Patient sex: F
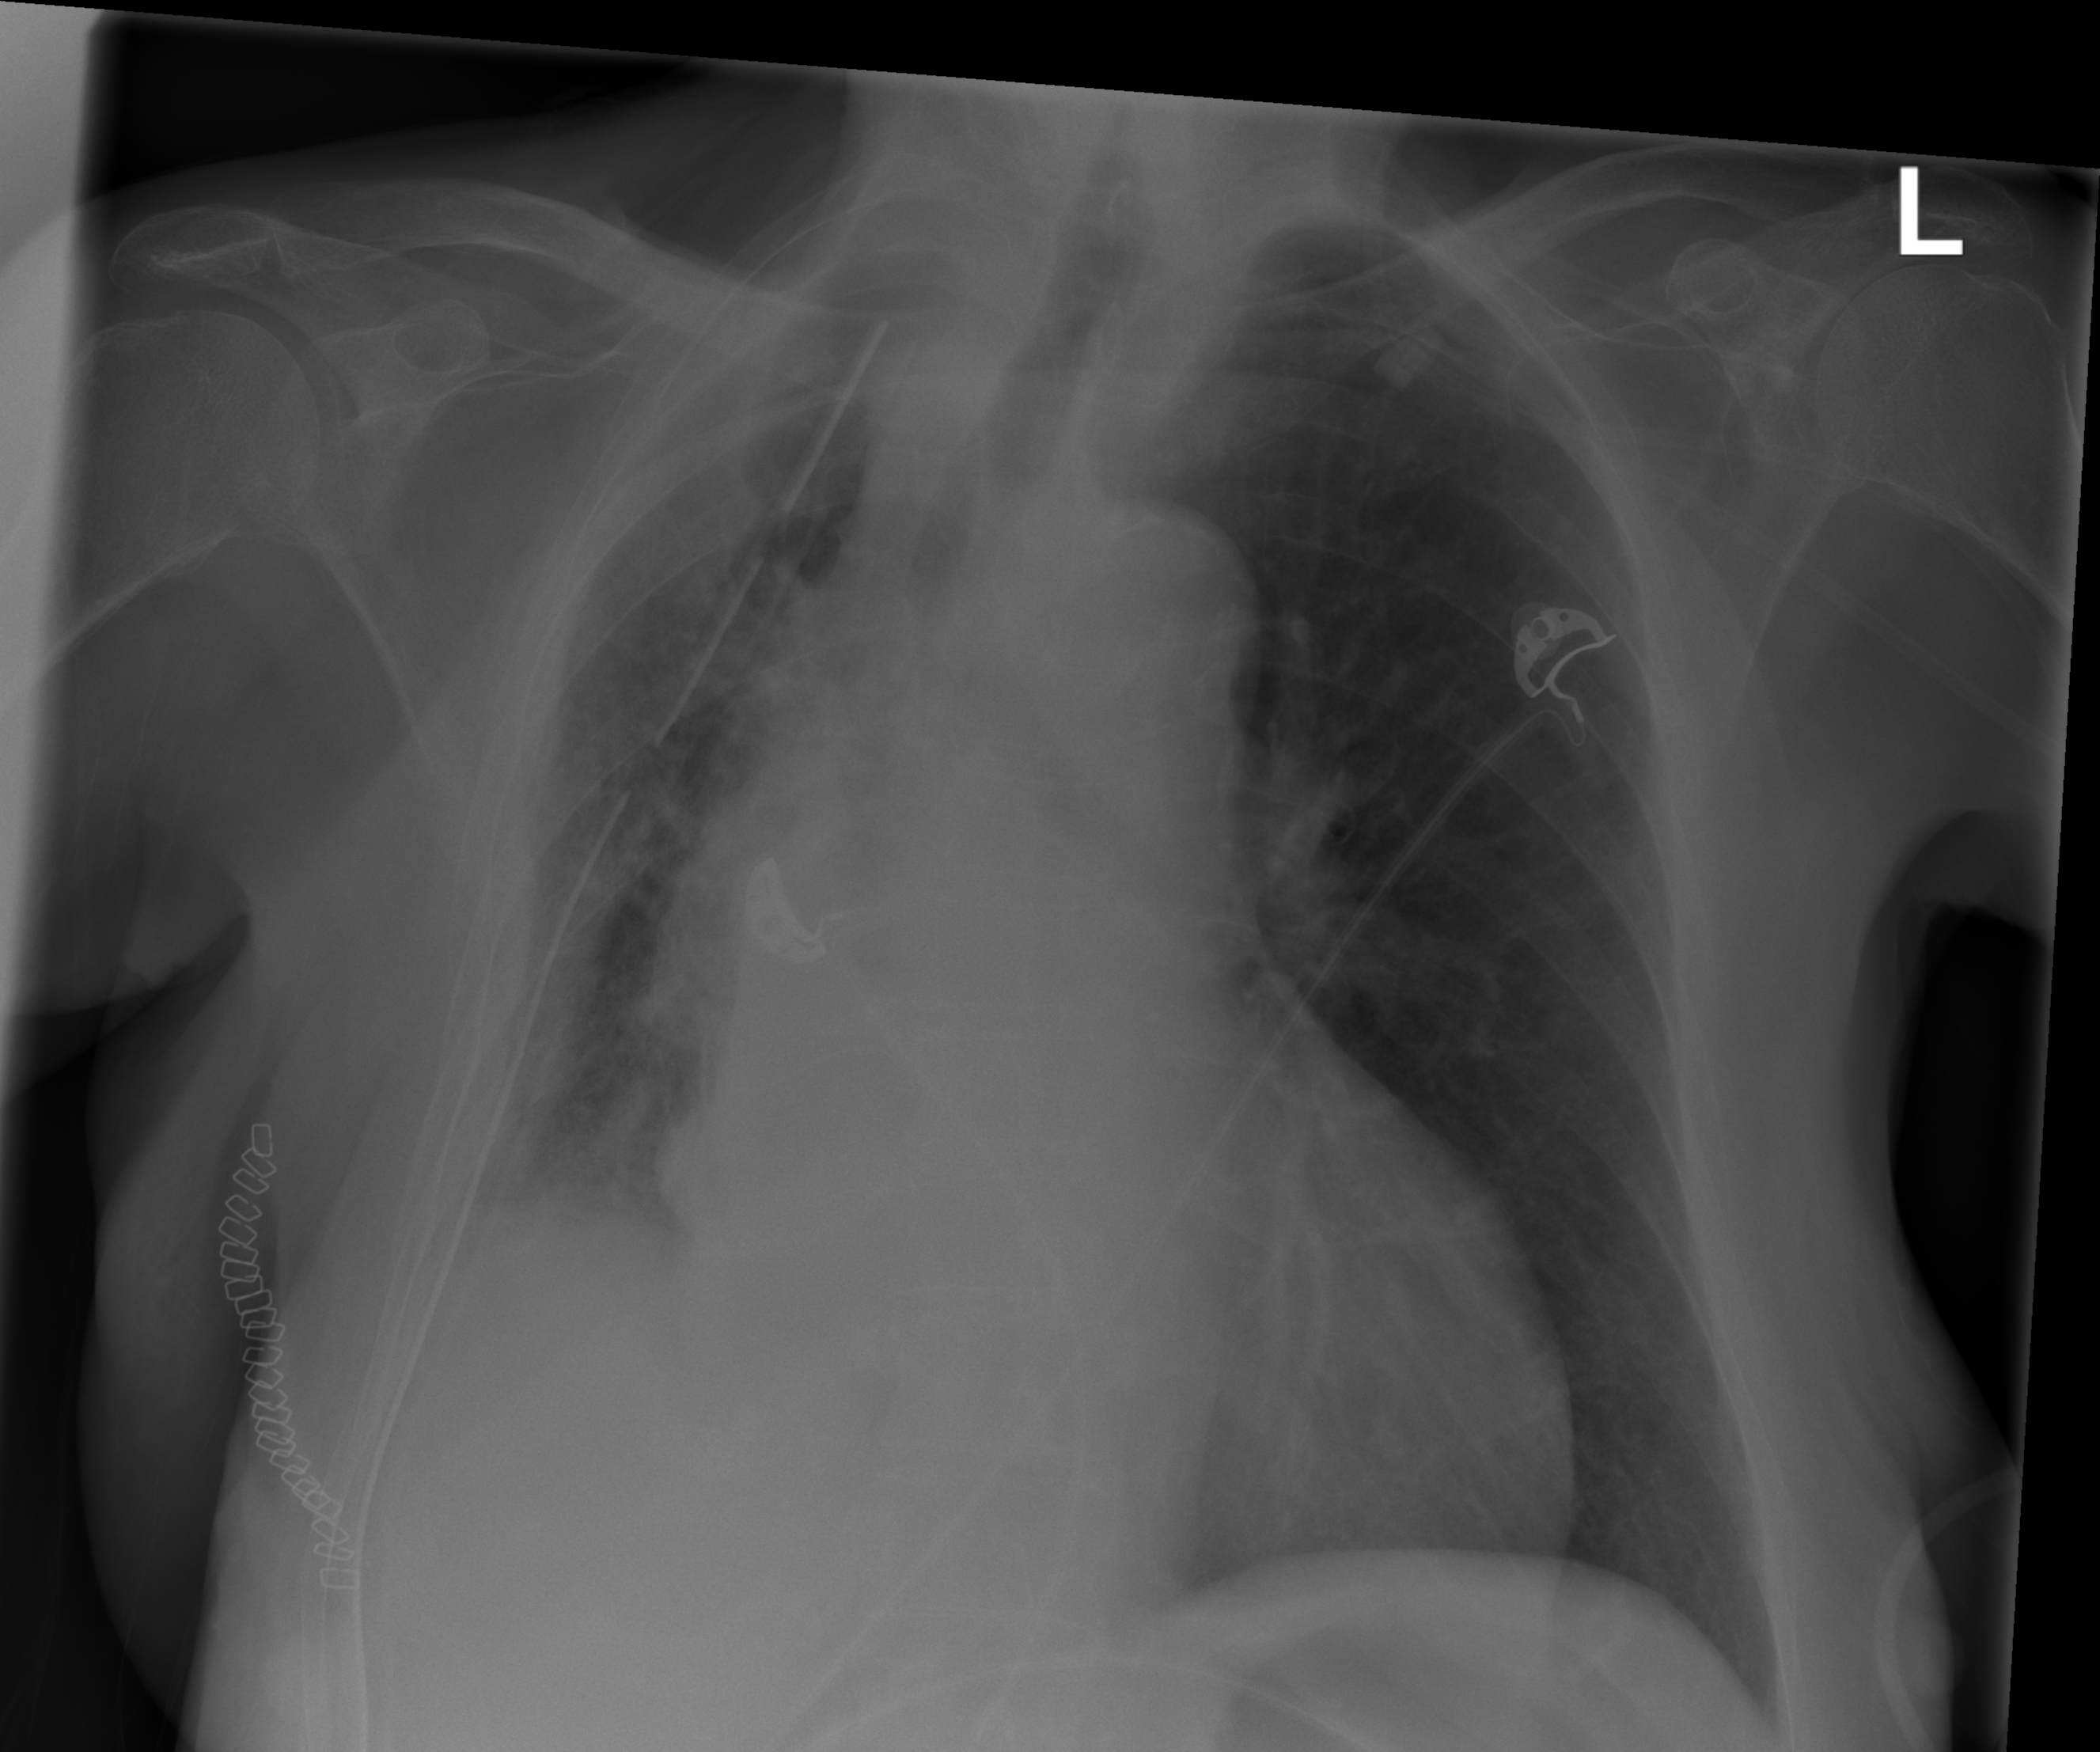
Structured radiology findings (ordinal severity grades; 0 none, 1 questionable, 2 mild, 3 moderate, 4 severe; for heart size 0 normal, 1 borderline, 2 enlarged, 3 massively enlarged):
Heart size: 2
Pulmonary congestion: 0
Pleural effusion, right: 2
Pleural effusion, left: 0
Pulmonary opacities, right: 2
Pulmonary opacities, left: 0
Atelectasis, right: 2
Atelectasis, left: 0